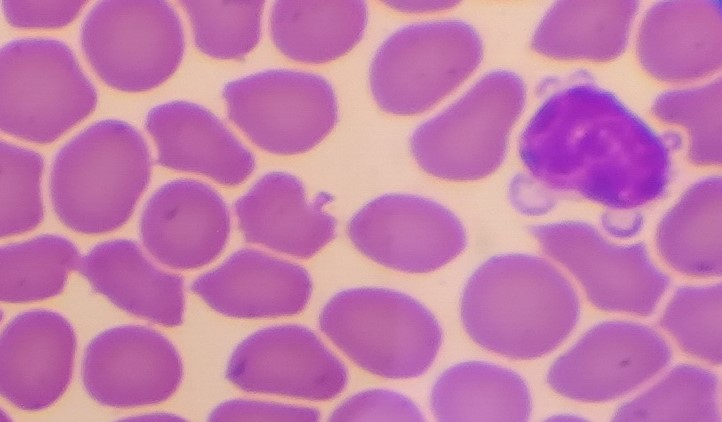
White blood cell type: Lymphocyte